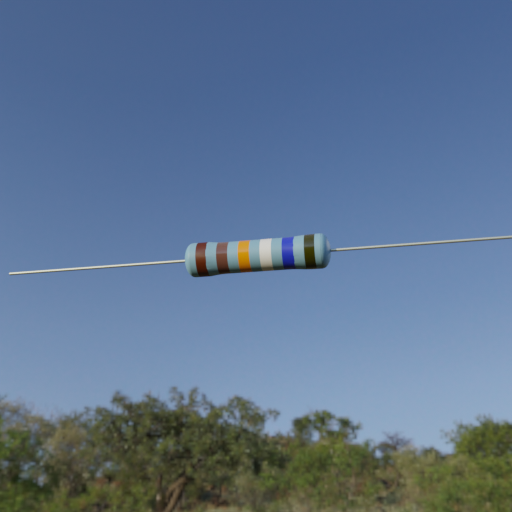
Resistor colour bands (in order): brown, brown, orange, white, blue, black